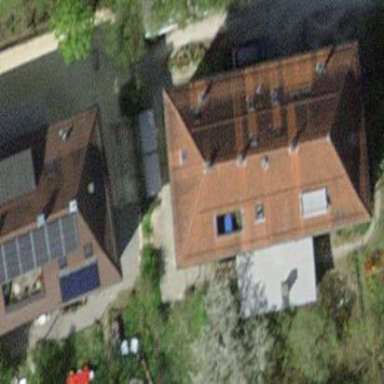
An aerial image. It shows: Semidetached house with hipped roof made of roof tiles.